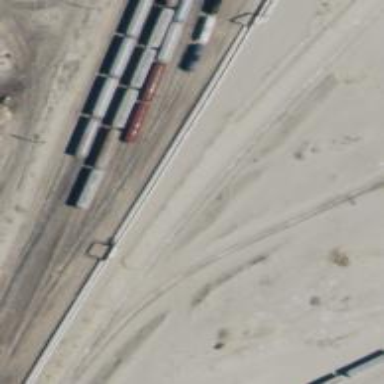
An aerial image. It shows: Railway spur service.